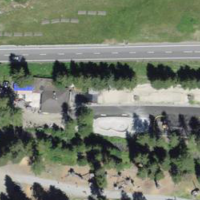
EUNIS habitat code: 43
Species observed at this site:
Urtica dioica